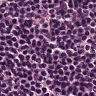
Metastatic tissue present: no